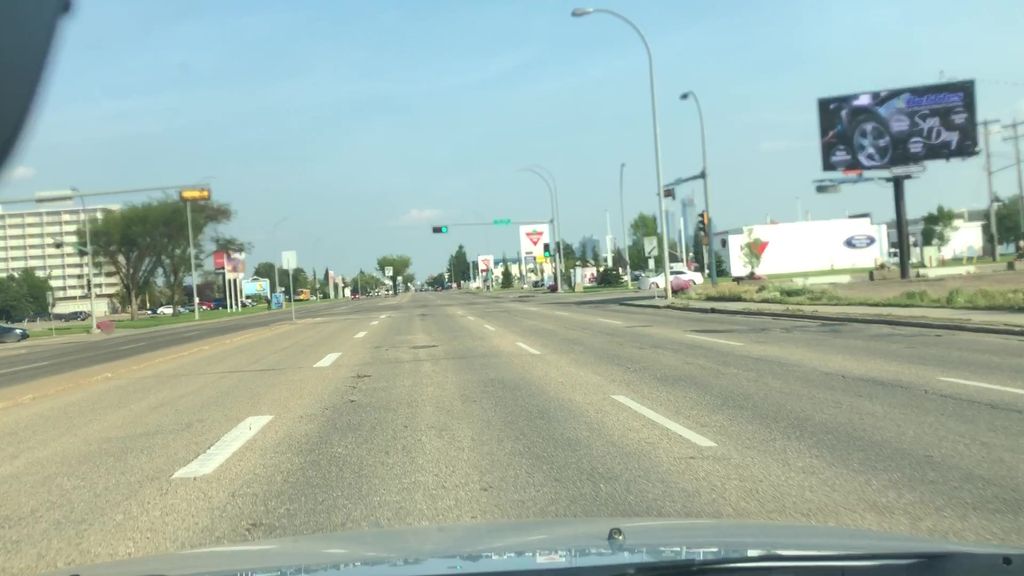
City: edmonton